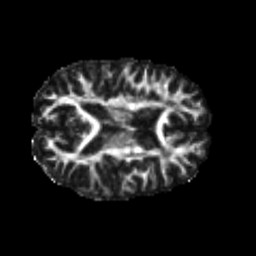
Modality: FA
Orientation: axial
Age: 23
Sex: female
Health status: healthy
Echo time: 0.074 s